Question: I've been having trouble trying to implement this for a couple of days now. I've searched extensively on similar questions in regards to what I'm trying to do but I haven't come across a question that helps my issues directly.
Basically I'm rendering tiles onto a grid on my 'UserControl' class. This is for my Tile Engine based world editor I'm developing. Here is a screenshot of an open world document and some tiles brushed on.

Initially, I was going to use a 'Bitmap' in my control that would be the world's preview canvas. Using a brush tool for example, when you move your mouse and have the left button down, it sets the nearest tile beneath your cursor to the brush's tile, and paints it on the 'layer' bitmap. The control's 'OnPaint' method is overridden to where the 'layer' bitmap is draw with respect to the paint event's clipping rectangle.
The issue with this method is that when dealing with large worlds, the bitmap will be extremely large. I need this application to be versatile with world sizes, and it's quite obvious there are performance issues when rendering large bitmaps onto the control each time it's invalidated.
Currently, I'm drawing the tiles onto the control directly in my control's overridden 'OnPaint' event. This is great because it doesn't require a lot of memory. For example, a '(1000, 1000)' world at '(20, 20)' per tile (total canvas size is '(20000, 20000)') runs at about 18mb of memory for the whole application. While not memory intensive, it's pretty processor intensive because every time the control is invalidated it iterates through every tile in the viewport. This produces a very annoying flicker.
What I want to accomplish is a way to meet in the middle as far as memory usage and performance. Essentially double buffer the world so that there isn't flickering when the control is redrawn (form resize, focus and blur, scrolling, etc). Take Photoshop for example - how does it render the open document when it overflows the container viewport?
For reference, here's my control's 'OnPaint' override that is using the direct draw method mentioned above.
'getRenderBounds' returns a rectangle relative to 'PaintEventArgs.ClipRectangle' that is used to render visible tiles, instead of looping through all the tiles in the world and checking if it's visible.
'''
protected override void OnPaint(PaintEventArgs e)
{
WorldSettings settings = worldSettings();
Rectangle bounds = getRenderBounds(e.ClipRectangle),
drawLocation = new Rectangle(Point.Empty, settings.TileSize);
e.Graphics.InterpolationMode =
System.Drawing.Drawing2D.InterpolationMode.NearestNeighbor;
e.Graphics.SmoothingMode =
System.Drawing.Drawing2D.SmoothingMode.None;
e.Graphics.PixelOffsetMode =
System.Drawing.Drawing2D.PixelOffsetMode.None;
e.Graphics.CompositingQuality =
System.Drawing.Drawing2D.CompositingQuality.HighSpeed;
for (int x = bounds.X; x < bounds.Width; x++)
{
for (int y = bounds.Y; y < bounds.Height; y++)
{
if (!inWorld(x, y))
continue;
Tile tile = getTile(x, y);
if (tile == null)
continue;
drawLocation.X = x * settings.TileSize.Width;
drawLocation.Y = y * settings.TileSize.Height;
e.Graphics.DrawImage(img,
drawLocation,
tileRectangle,
GraphicsUnit.Pixel);
}
}
}
'''
Just comment if you need some more context from my code.
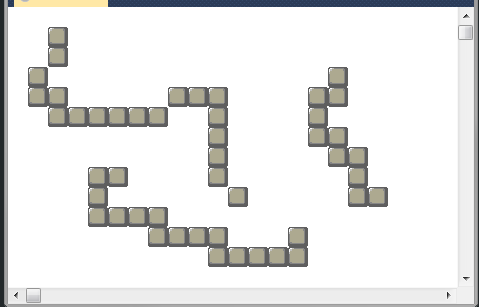
Answer: The trick is to use a big bitmap for this at all. You only need a bitmap covering the visible area. Then you draw whatever is visible.
To achieve this you will need to maintain the data separately from the bitmap. This can be a simple array or an array/list with a simple class holding information for each block such as world position.
When your block is within the visible area then you draw it. You may or may not have to iterate through the whole array, but that isn't really a problem (you can also calculate the visible array on a separate thread). You can also make the function more intelligent by creating region indexes so you don't iterate all blocks.
To add a new block to the array, calculate it's canvas position to world coordinates, add it and then render the array again (or the area where the block is drawn).
This is how controls with scrollable areas are drawn by the system too.
Enable double-buffering will keep it clear and flicker-less.
In this case I would also use a panel with separate scroll bars and calculate the scroll-bars' relative position.